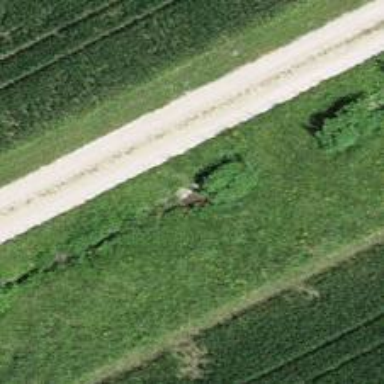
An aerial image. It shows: Culvert tunnel passing through ditch.